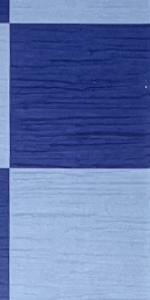
Label: Empty